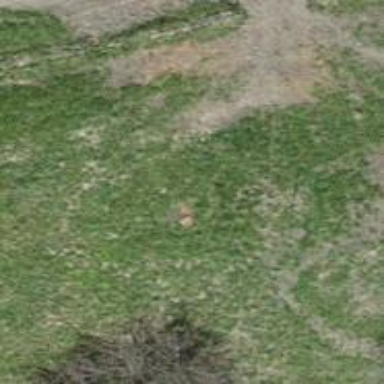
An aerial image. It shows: Beautiful tree in nature.